Question: Currently I have a stacked bar chart like this (<URL>

I want to change the stacks so that each bar is converted to to a % of the total stack height. For example, in the Apples stack we currently have {3, 2, 5} for a total of 10.
Instead, I want to show {30%, 20%, 50%}. Of course, I could simply do the conversion myself before passing the data to HighCharts, but I want to still show the raw numbers {3, 2, 5} as the bar labels (in red above).
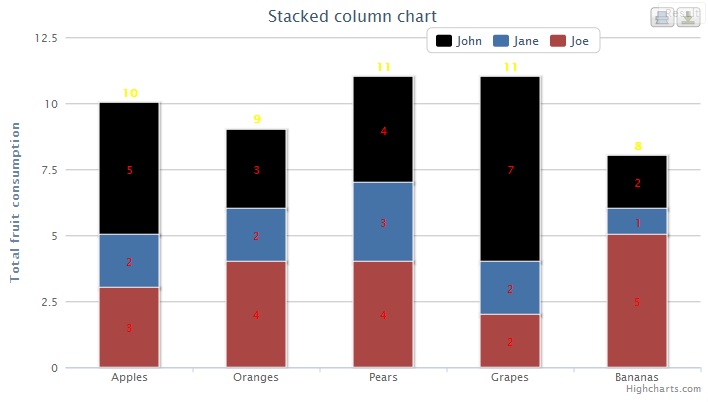
Answer: Simply change the 'plotOptions.column.stacking' property to 'percent'.
Check more information and demos in the <URL>.